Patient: sex F, age 71
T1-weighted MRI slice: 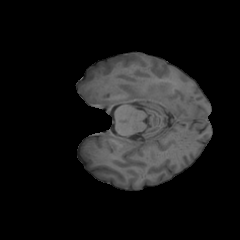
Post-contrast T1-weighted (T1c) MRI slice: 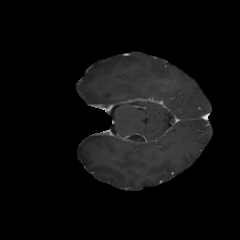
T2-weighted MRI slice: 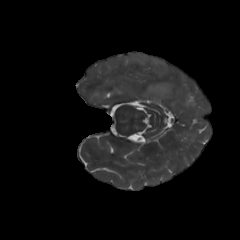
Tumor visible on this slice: yes
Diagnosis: Glioblastoma, IDH-wildtype
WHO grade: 4